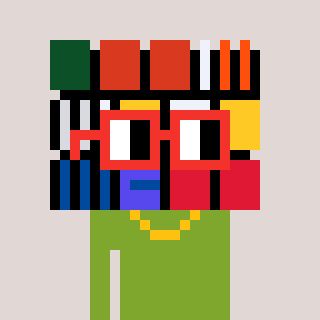
a pixel art character with square red glasses, a abstract-shaped head and a slimegreen-colored body on a warm background